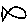
Label: fish